Field crop: tomato
Growth stage: 2
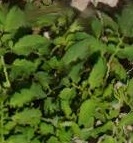
Species: tomato